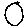
Label: circle